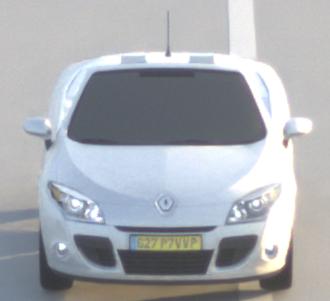
Make: Renault
Model: Mégane Coupé-Cabriolet 1.6 16V 110
Detailed model: Mégane (III) Coupé-Cabriolet
Model produced from: 2010/06
Model produced until: 2013/03
Doors: 2
Color: white
Road condition: dry road
Daytime: sunrise or sunset
Contrast: low contrast